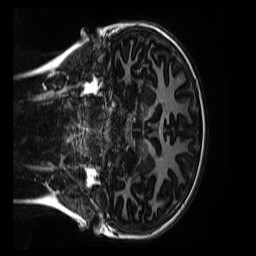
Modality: MP2RAGE
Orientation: coronal
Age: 13
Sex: female
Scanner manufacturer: siemens
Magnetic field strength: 3 T
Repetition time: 4 s
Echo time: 0.00303 s